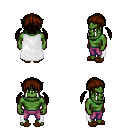
a pixel art fantasy rpg character, male body template, orc, green skin, white cape, magenta pants, brown twin-tailed hairstyle, brown slippers, four views (front, back, left, right), 2x2 character sprite sheet, small pixel art, hard edges, no anti-aliasing